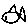
Label: fish